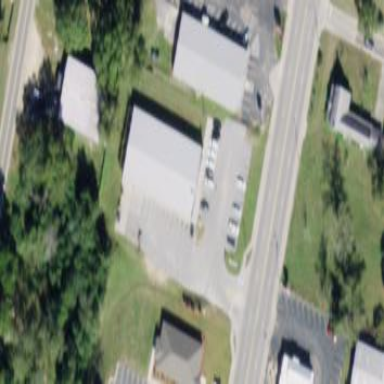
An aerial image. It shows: Variety store in retail area.